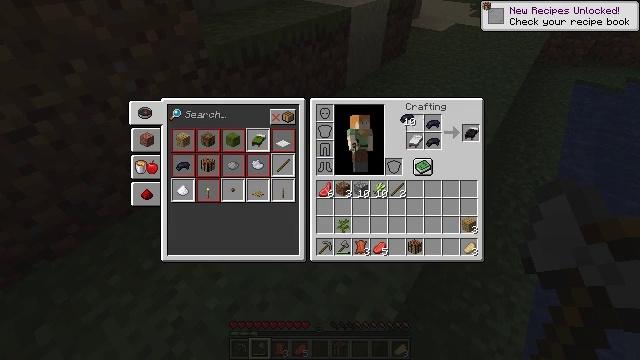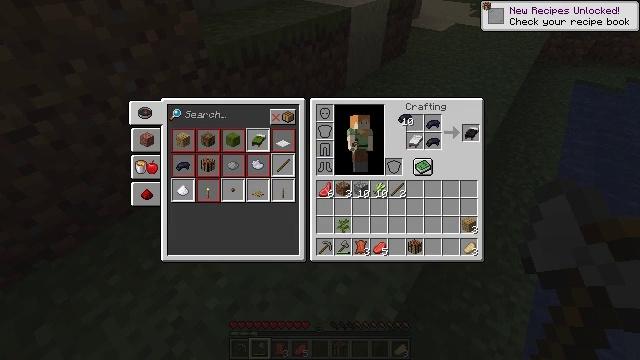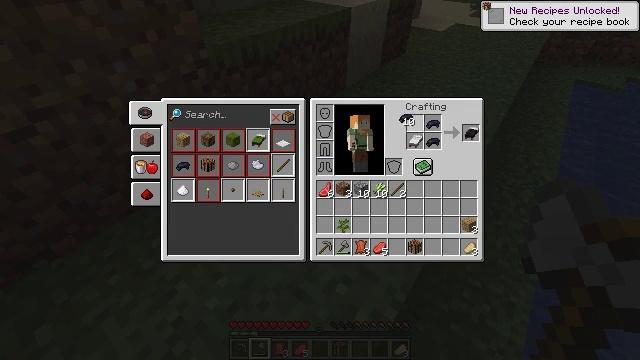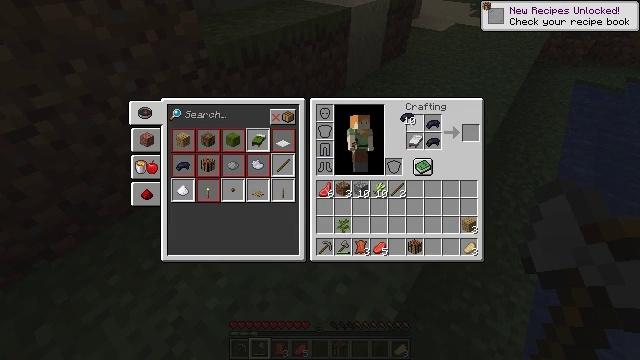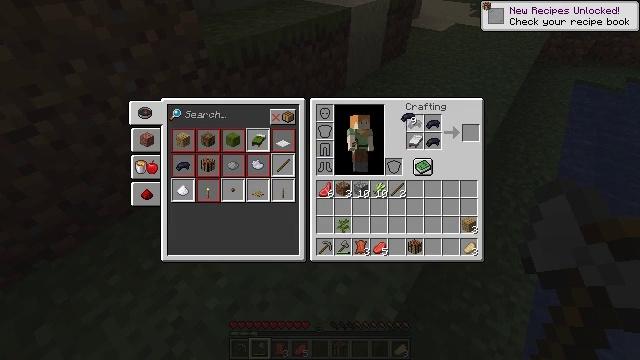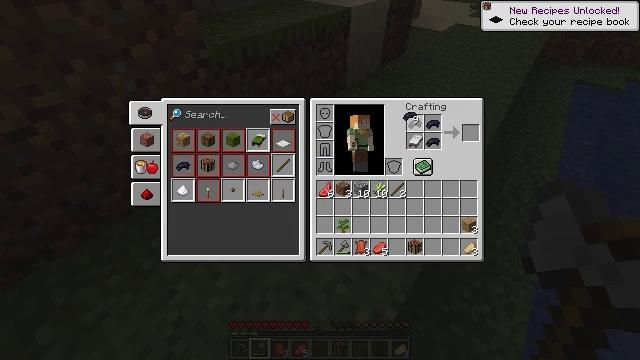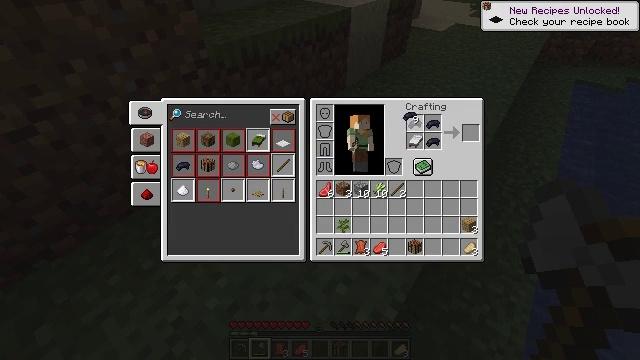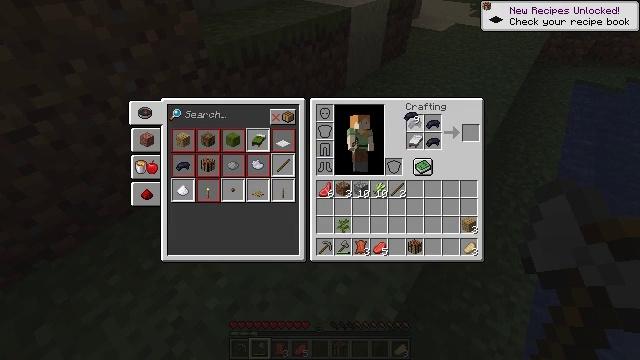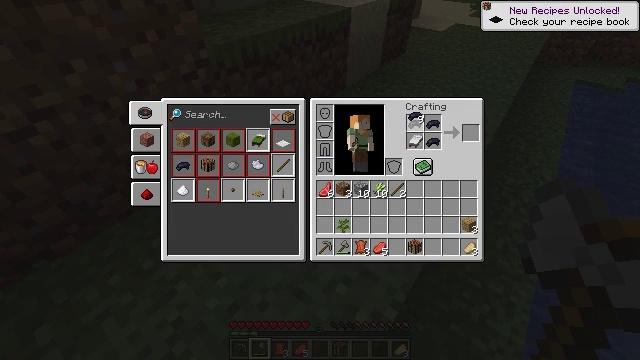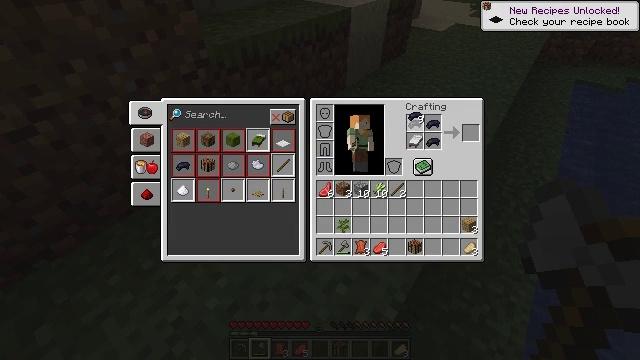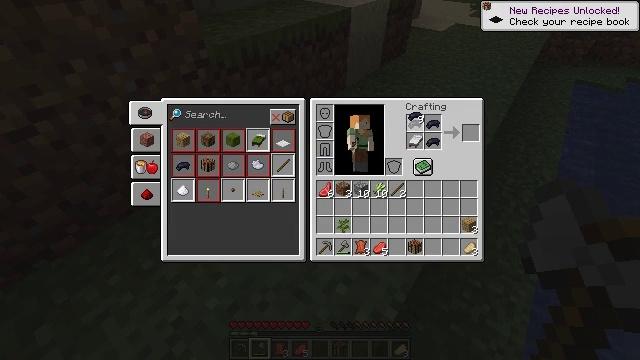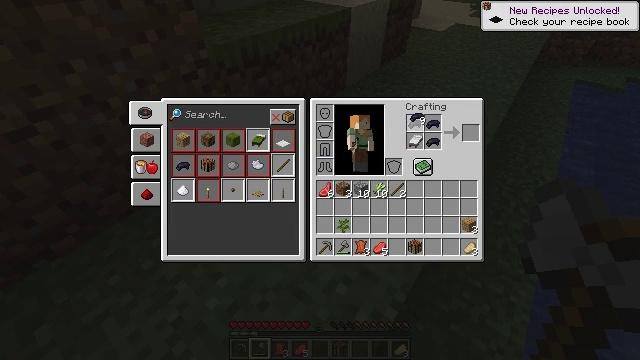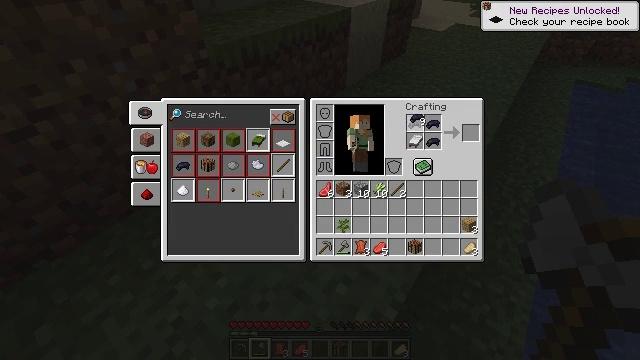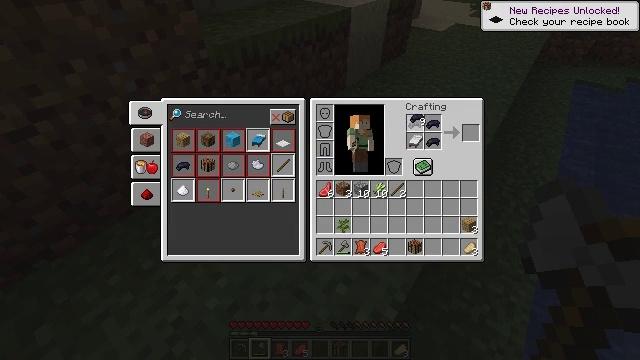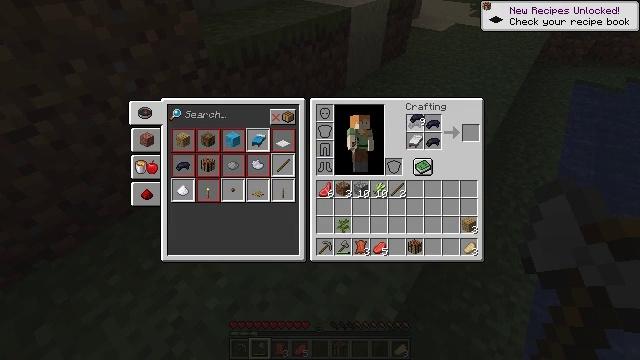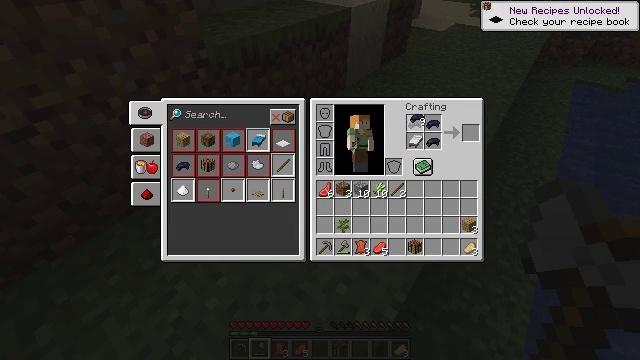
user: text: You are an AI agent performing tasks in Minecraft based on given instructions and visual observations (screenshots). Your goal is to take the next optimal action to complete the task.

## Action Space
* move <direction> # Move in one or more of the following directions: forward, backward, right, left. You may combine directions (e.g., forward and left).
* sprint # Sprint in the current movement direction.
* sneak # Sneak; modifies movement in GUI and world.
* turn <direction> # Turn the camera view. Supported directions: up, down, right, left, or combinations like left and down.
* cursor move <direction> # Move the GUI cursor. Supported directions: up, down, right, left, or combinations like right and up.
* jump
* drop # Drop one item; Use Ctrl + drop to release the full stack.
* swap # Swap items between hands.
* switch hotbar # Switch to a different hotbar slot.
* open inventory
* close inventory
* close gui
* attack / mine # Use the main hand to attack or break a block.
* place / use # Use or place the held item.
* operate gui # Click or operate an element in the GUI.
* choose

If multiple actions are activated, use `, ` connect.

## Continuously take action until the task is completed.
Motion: motion action
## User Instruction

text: Obtain a black bed by crafting it.
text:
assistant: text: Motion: no_op
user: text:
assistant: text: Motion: choose
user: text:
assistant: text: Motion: choose
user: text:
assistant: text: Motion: no_op
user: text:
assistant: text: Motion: no_op
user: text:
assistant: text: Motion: no_op
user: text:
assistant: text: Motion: no_op
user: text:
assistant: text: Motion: no_op
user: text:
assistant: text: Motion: no_op
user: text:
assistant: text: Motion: no_op
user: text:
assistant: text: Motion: no_op
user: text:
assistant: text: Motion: no_op
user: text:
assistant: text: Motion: no_op
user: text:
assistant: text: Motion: no_op
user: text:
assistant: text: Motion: no_op
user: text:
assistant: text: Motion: no_op
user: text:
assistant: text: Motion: no_op
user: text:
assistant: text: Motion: no_op
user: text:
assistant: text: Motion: no_op
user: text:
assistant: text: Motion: no_op
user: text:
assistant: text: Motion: no_op
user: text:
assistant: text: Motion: no_op
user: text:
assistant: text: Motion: operate gui
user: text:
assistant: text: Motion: operate gui
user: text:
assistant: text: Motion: no_op
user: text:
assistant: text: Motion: no_op
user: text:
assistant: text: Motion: no_op
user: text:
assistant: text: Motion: no_op
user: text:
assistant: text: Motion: no_op
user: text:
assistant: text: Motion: operate gui